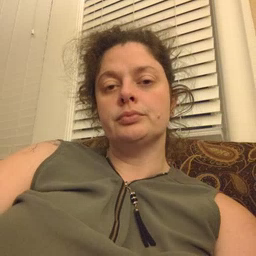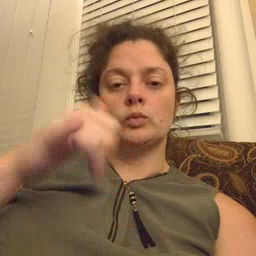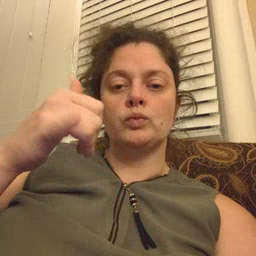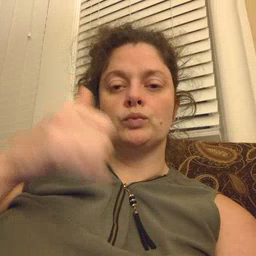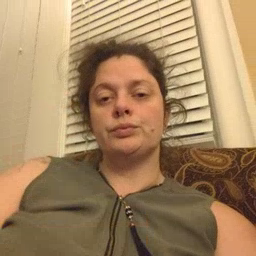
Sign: yellow